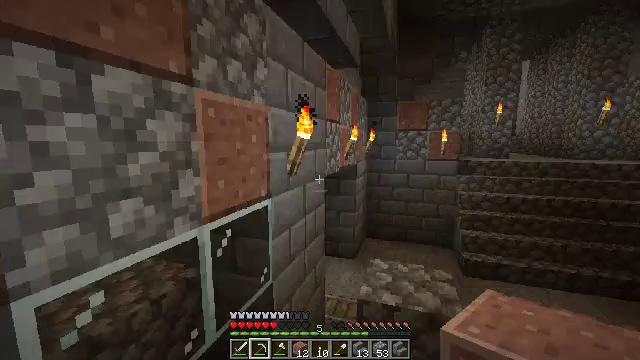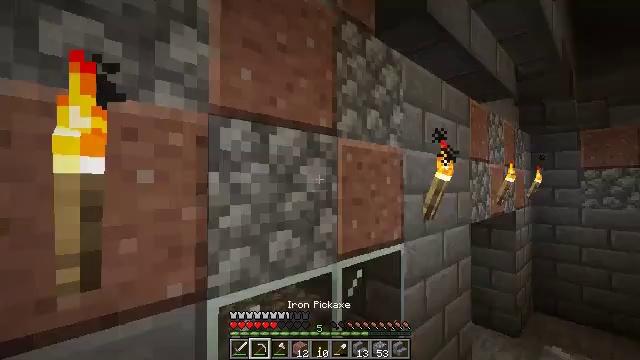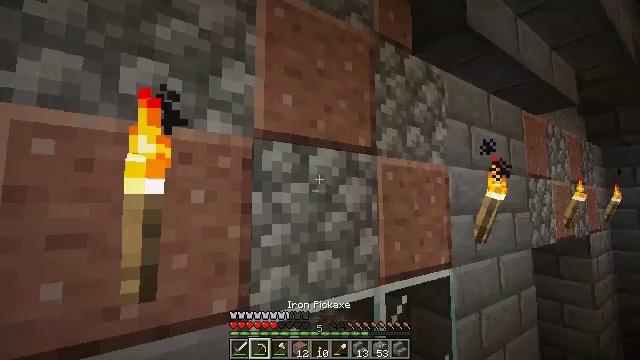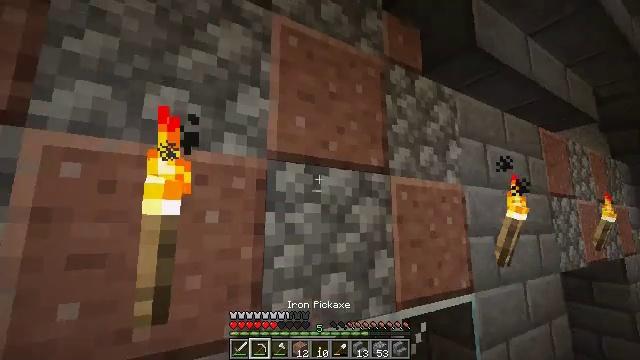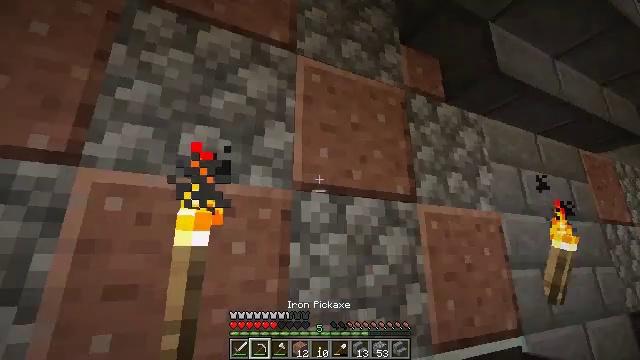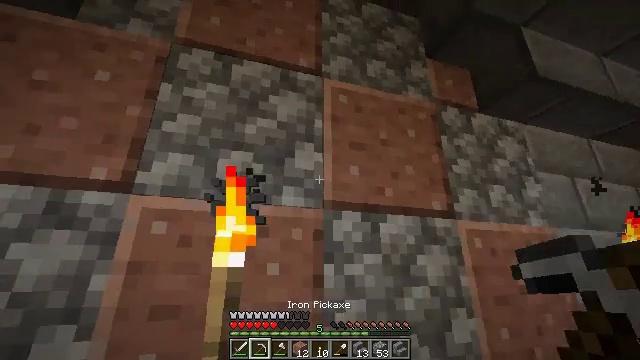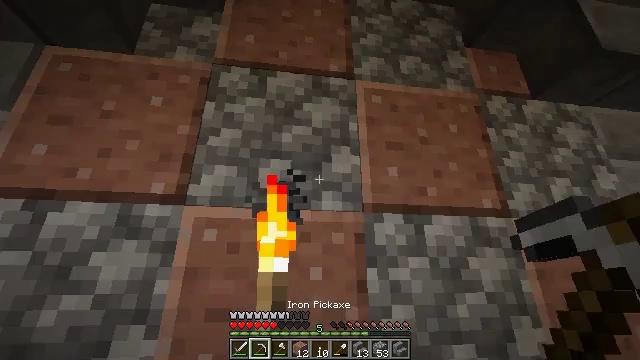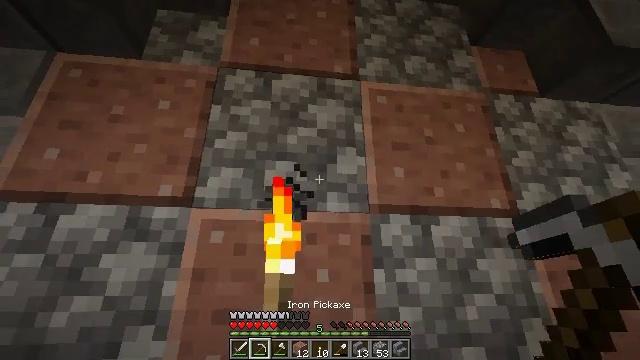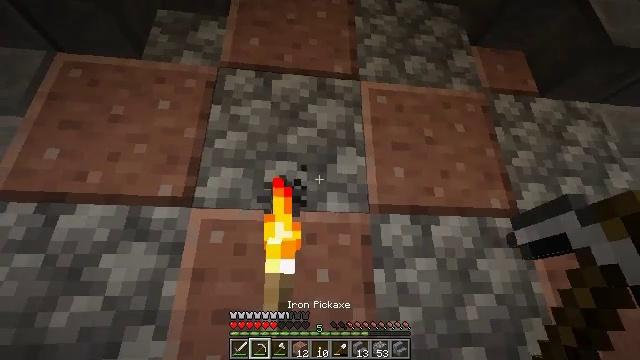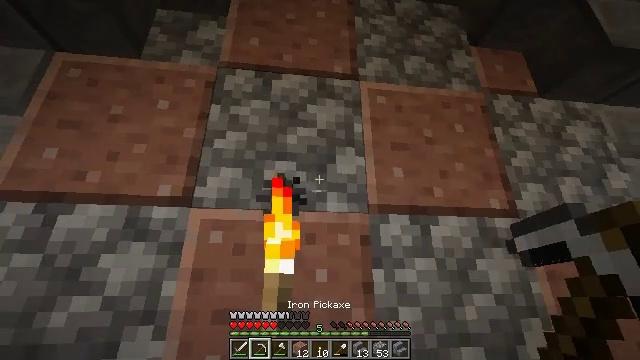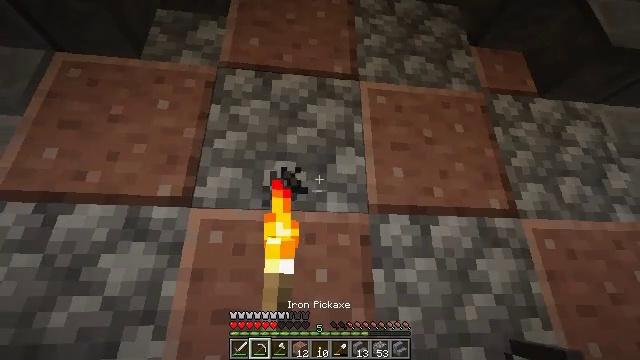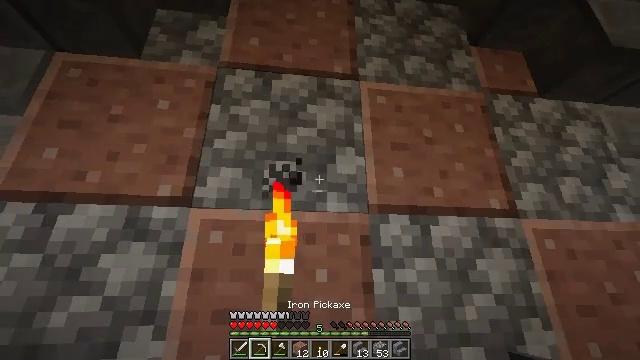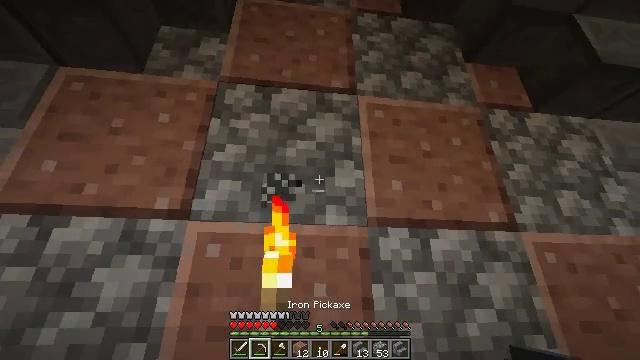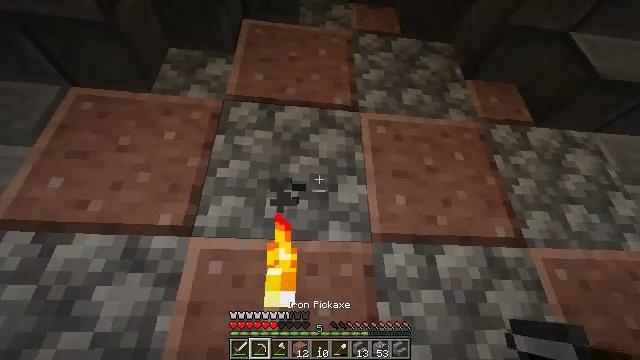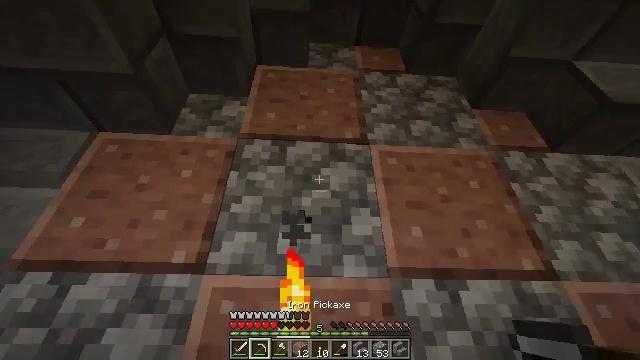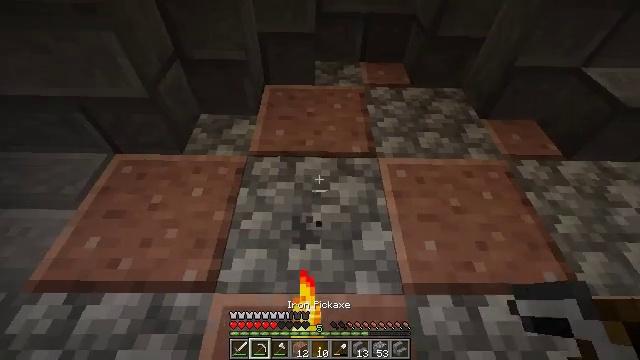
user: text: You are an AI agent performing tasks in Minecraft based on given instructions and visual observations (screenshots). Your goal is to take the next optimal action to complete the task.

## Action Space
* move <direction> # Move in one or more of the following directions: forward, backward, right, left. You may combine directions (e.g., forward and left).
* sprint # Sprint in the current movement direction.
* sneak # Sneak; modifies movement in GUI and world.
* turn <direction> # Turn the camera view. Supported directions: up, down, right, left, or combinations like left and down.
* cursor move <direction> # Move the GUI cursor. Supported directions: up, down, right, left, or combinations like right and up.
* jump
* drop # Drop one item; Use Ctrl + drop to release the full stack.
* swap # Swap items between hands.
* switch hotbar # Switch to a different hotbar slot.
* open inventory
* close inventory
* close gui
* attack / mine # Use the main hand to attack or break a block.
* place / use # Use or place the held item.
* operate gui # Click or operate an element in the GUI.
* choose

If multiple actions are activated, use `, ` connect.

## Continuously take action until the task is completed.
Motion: motion action
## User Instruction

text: Attack the polished granite to obtain it.
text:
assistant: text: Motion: turn left and up, switch to hotbar 2
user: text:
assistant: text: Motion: turn left and up, switch to hotbar 2
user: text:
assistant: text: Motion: turn left and up
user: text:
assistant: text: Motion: turn left and up
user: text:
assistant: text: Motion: turn left and up
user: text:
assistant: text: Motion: turn left
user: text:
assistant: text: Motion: turn left
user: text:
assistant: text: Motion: no_op
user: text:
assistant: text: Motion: no_op
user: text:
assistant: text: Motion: no_op
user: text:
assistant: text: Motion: no_op
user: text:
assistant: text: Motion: turn up
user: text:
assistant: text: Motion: turn up
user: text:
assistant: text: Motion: turn left and up
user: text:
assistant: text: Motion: turn left and up
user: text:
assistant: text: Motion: turn up
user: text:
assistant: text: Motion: turn left and up
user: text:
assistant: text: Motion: turn up
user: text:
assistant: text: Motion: no_op
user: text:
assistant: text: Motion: no_op
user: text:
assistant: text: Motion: no_op
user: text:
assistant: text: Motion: no_op
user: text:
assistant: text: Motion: no_op
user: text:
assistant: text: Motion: no_op
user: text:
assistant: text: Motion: no_op
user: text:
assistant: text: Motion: turn left and up
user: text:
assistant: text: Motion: turn left and up
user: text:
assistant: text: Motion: no_op
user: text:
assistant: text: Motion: no_op
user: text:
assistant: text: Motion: no_op